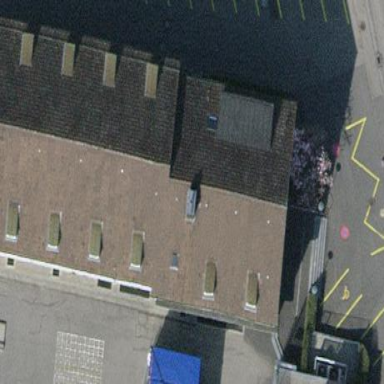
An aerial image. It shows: School building.